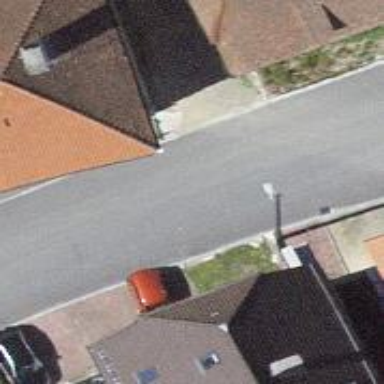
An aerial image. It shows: Residential road with asphalt surface. Sidewalk is present on the left side.